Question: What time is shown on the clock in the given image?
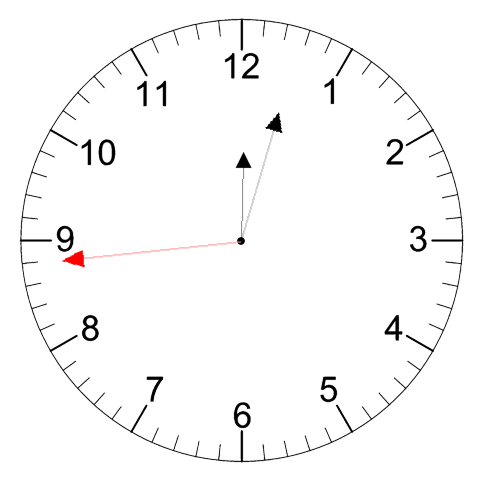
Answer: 12:02:44